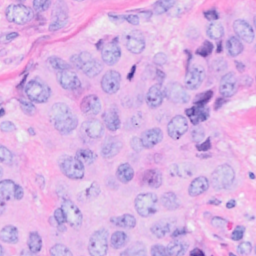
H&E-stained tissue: Breast